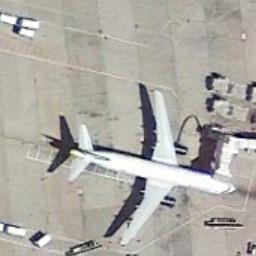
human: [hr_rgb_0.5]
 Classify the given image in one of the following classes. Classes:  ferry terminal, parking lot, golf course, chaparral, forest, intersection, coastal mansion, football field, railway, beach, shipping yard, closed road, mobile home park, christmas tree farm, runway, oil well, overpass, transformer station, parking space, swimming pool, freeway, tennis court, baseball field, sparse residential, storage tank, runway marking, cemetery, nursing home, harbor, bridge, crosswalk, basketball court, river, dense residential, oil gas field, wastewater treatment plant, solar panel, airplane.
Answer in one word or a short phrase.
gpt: airplane